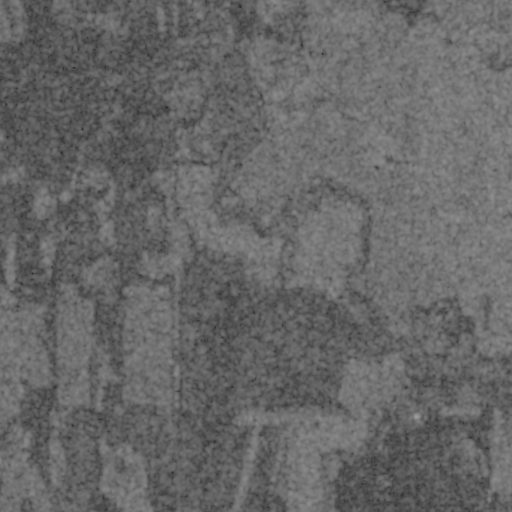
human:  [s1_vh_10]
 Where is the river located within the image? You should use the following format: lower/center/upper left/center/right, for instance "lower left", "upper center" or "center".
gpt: The river is located in the upper right of the image.
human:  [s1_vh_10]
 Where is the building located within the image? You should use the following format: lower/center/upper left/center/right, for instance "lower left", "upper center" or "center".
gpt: There is no building in the image.

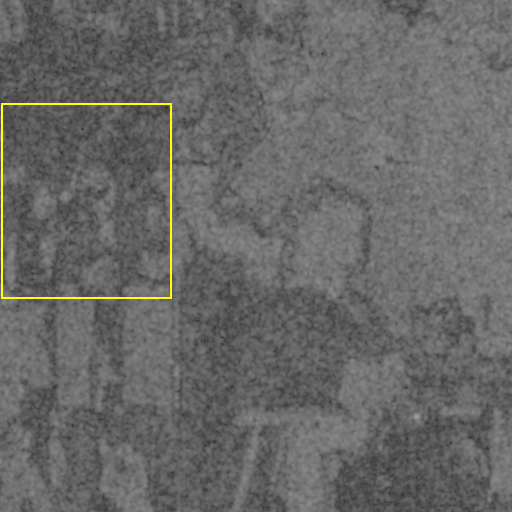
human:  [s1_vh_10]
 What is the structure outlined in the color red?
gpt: There is no red outline.
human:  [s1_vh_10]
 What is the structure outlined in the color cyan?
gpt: There is no structure outlined in cyan.